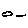
Label: cloud